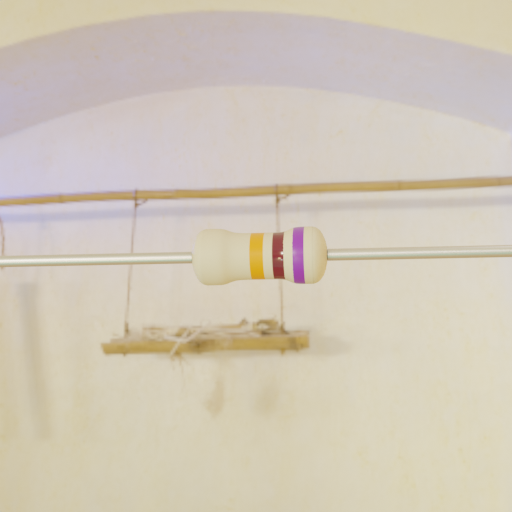
Resistor colour bands (in order): orange, brown, violet